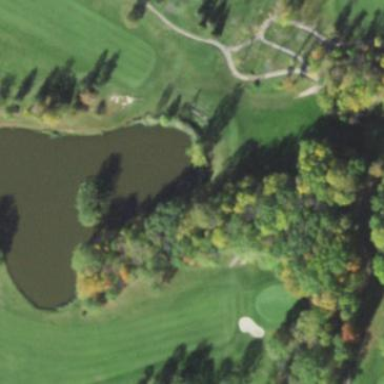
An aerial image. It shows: Water hazard on golf course.